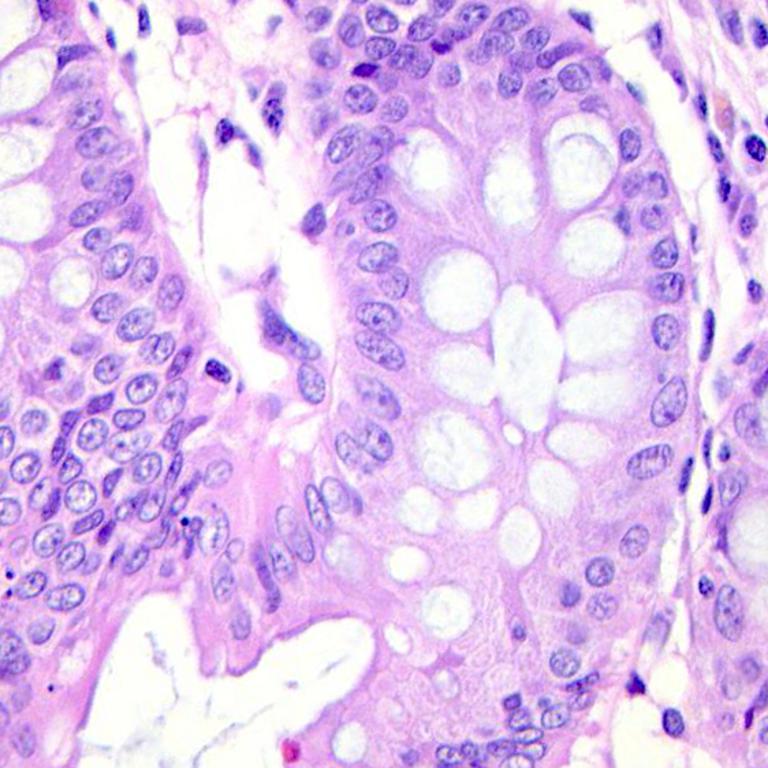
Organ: colon
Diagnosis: benign